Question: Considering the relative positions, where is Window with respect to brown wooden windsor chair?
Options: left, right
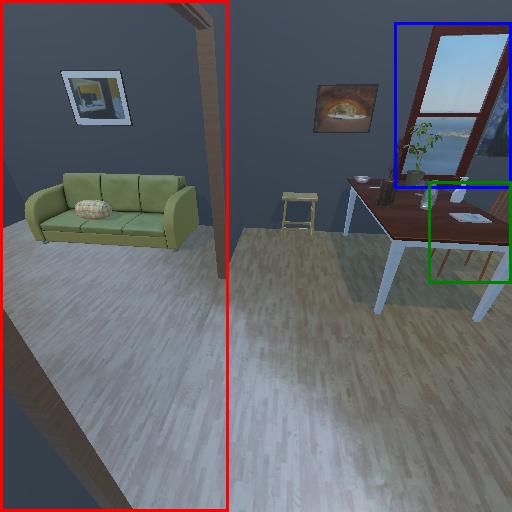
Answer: left